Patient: sex F, age 43
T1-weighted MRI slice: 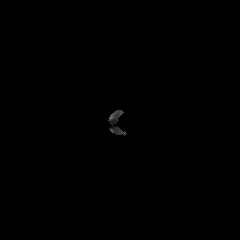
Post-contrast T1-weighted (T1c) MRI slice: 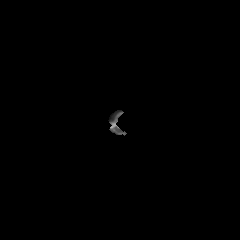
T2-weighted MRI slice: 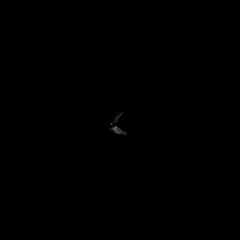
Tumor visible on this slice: no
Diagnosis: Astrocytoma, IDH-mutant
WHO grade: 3